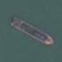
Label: civil